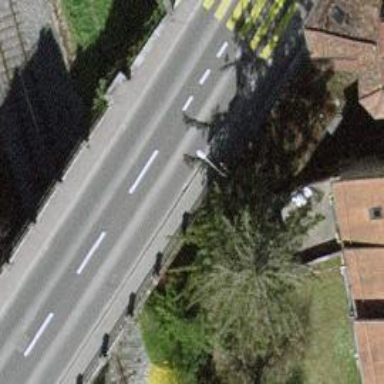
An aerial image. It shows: Sidewalk along the footway.